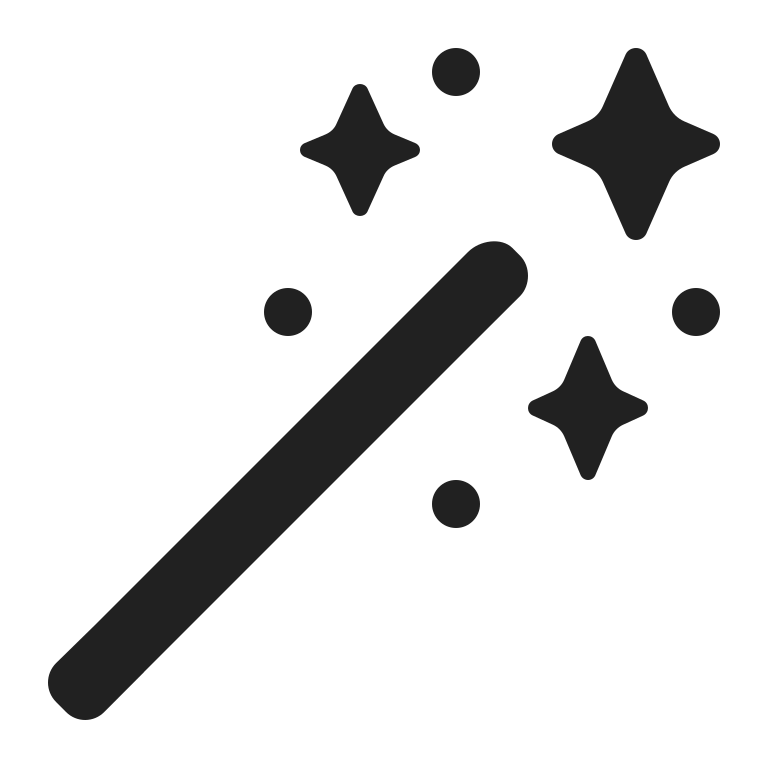
magic wand high contrast